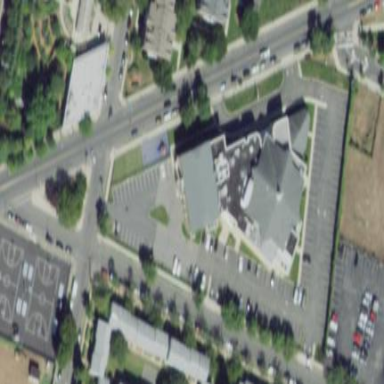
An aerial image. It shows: Building serving as place of worship.